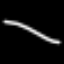
Label: line